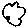
Label: cloud